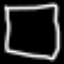
Label: square